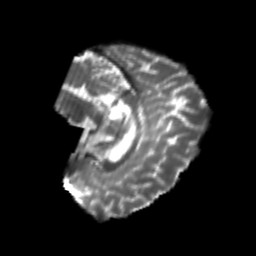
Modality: T2w
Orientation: sagittal
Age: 21
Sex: female
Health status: healthy
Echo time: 0.074 s